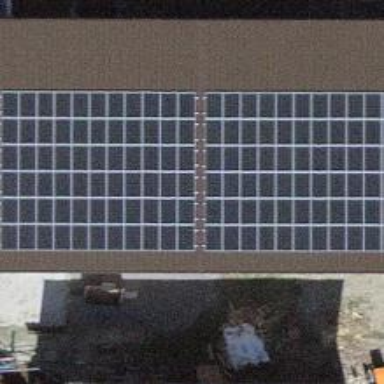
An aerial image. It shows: Solar photovoltaic panel generator.